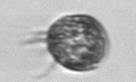
Label: Ciliophora